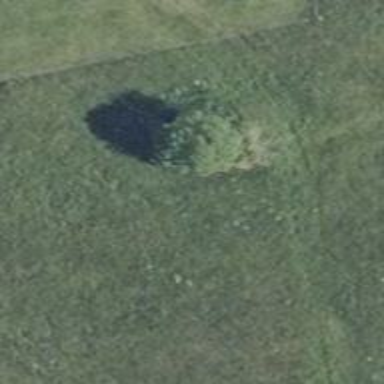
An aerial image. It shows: Semi-deciduous broadleaved tree with lush foliage.